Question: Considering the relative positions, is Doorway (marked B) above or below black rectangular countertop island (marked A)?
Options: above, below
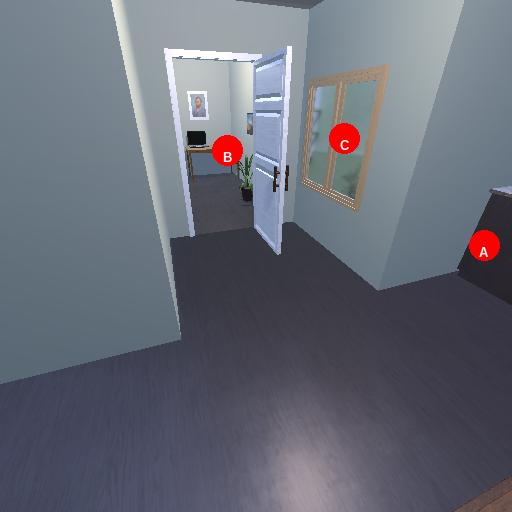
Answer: above